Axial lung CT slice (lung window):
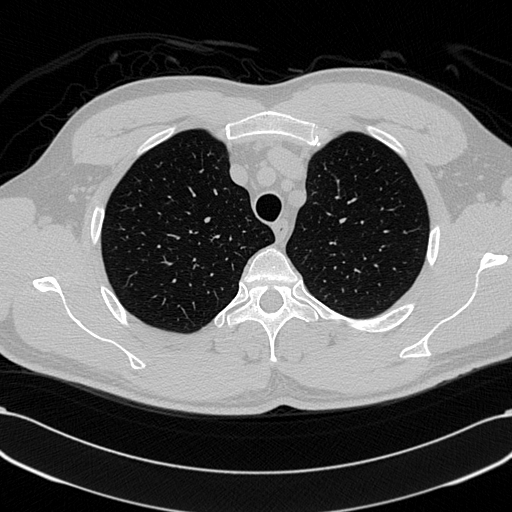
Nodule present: no